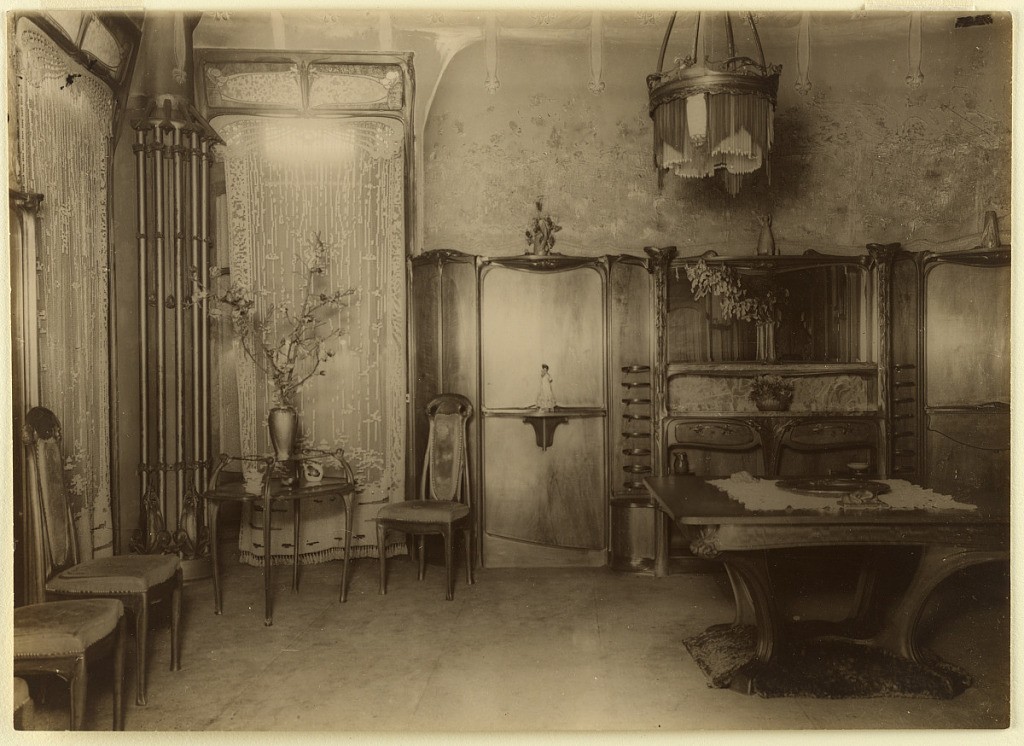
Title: Dining Room, Hôtel Guimard, rue Mozart, Paris, France
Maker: Hector Guimard, French, 1867–1942
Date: ca. 1910
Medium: Platinum print
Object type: Photograph
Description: Photograph of the dining room of Hector Guimard's house at 22 rue Mozart. Photograph depicts chairs on the left side, and a table on the right. Cabinets behind the table.